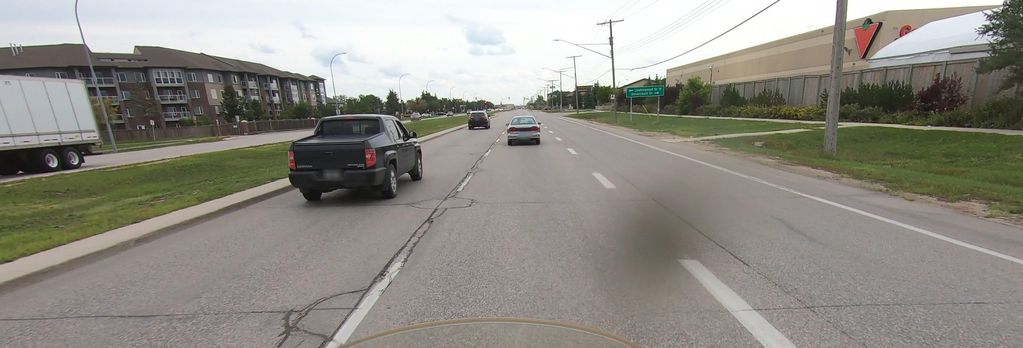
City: winnipeg